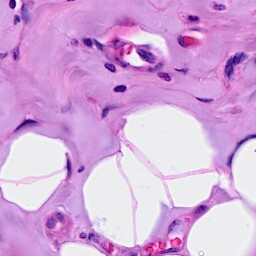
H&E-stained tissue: Breast